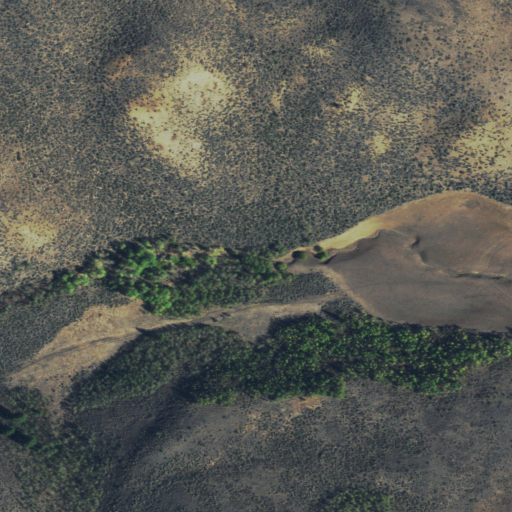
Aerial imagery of valley in Idaho named Phippen Canyon containing shrub and evergreen forest